This plot shows a bearing's acceleration signal over time (raw waveform). Classify the bearing condition as one of: normal, inner_race, outer_race, ball.
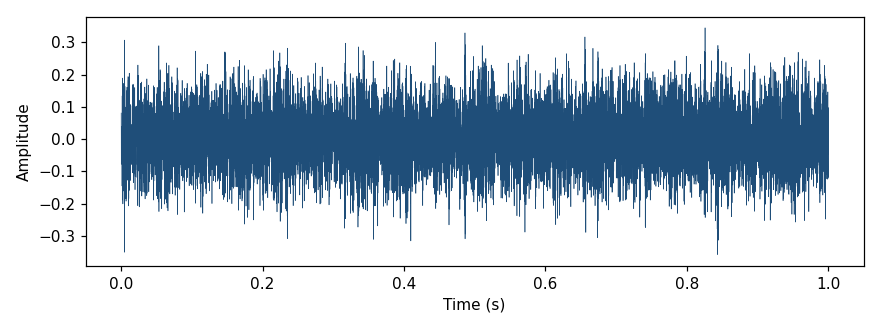
Answer: outer_race